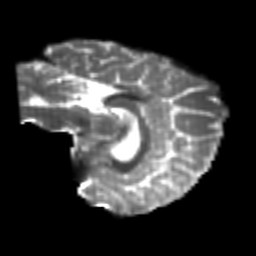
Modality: T2w
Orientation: sagittal
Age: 25
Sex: female
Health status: healthy
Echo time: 0.074 s